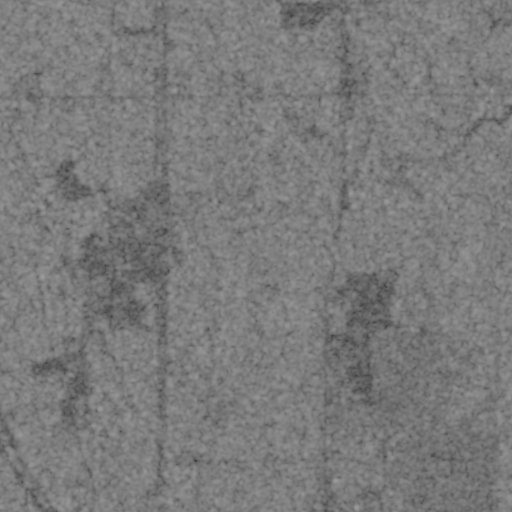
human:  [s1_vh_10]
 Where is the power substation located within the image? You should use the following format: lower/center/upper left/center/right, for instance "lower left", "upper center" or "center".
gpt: The power substation is located in the upper center of the image.
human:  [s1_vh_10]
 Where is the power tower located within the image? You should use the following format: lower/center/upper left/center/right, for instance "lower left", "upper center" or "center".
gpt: The power tower is located in the left of the image.
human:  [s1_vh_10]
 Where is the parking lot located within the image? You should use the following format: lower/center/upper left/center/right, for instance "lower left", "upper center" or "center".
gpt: There is no parking lot in the image.

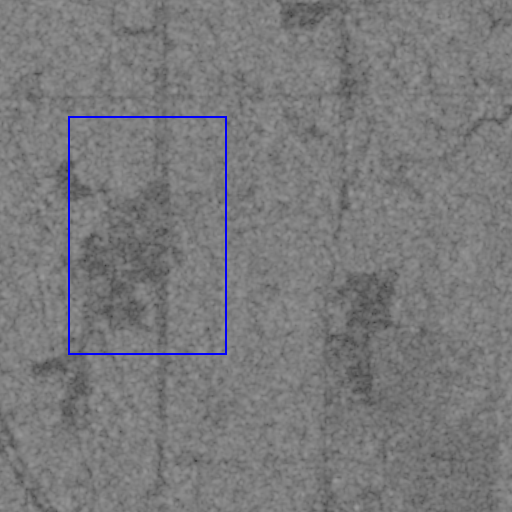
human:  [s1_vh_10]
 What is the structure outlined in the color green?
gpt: There is no green outline.
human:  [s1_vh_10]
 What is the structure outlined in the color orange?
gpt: There is no structure outlined in orange.